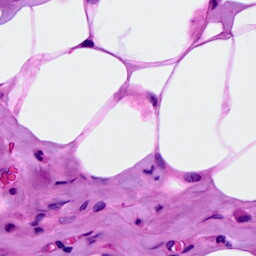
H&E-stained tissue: Breast